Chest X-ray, PA view. Patient: 38 years old, sex F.
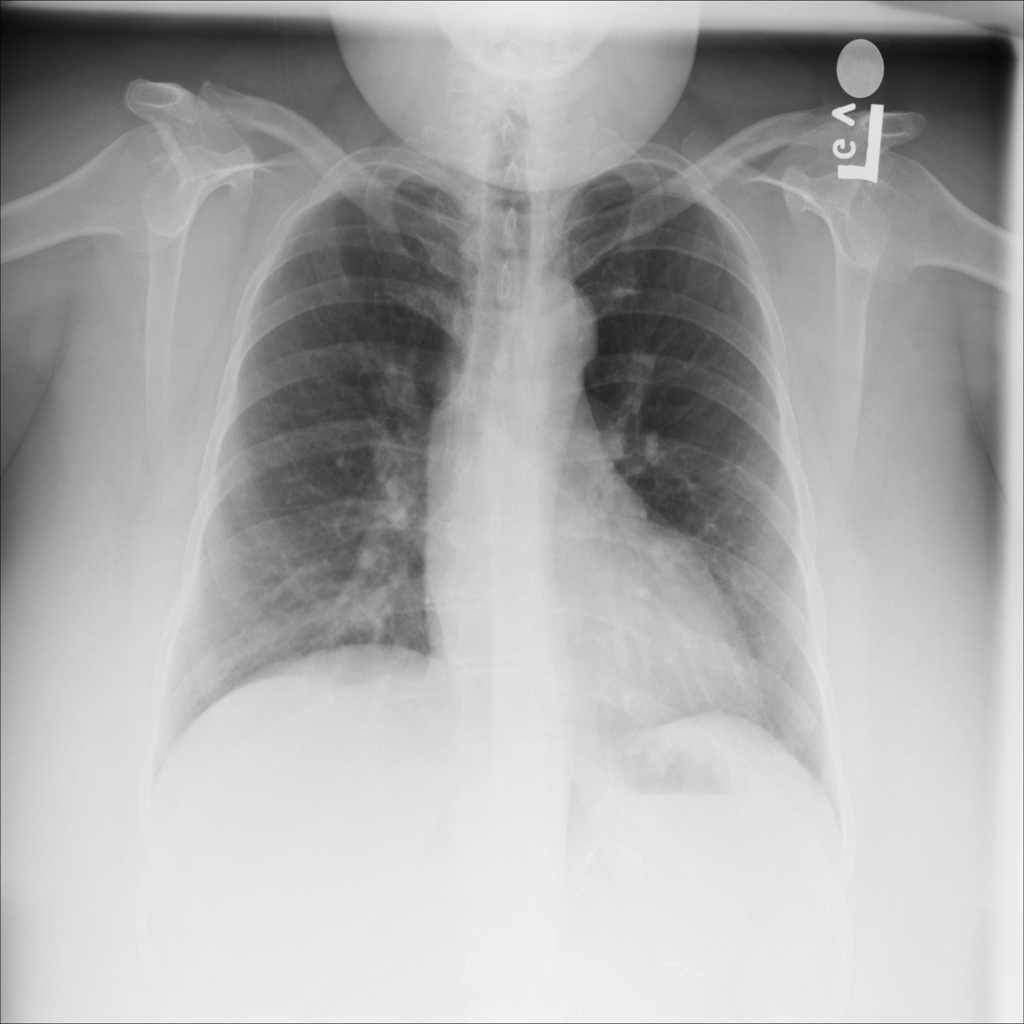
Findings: No Finding